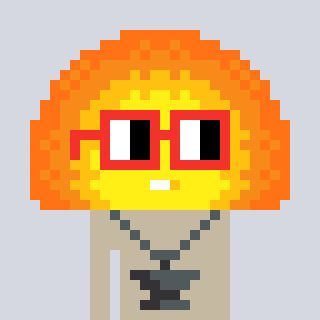
a pixel art character with square red glasses, a sunset-shaped head and a bege-colored body on a cool background